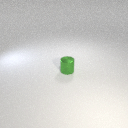
small green metal cylinder